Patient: sex M, age 55
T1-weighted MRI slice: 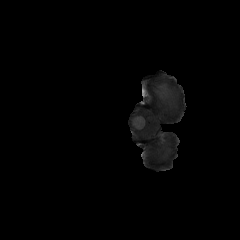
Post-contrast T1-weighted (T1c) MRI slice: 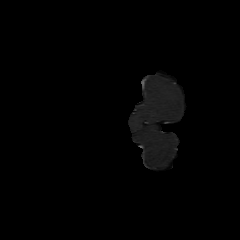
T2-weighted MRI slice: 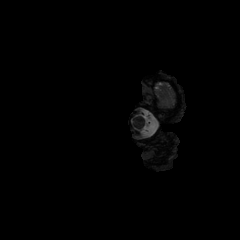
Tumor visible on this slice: no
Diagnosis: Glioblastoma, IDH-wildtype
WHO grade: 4